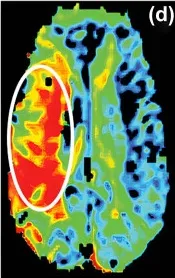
MRI on the brain. MRI on the brain has shown acute right basal ganglia infarct. PWI.
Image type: radiology (mri)